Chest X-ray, AP view. Patient: 20 years old, sex F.
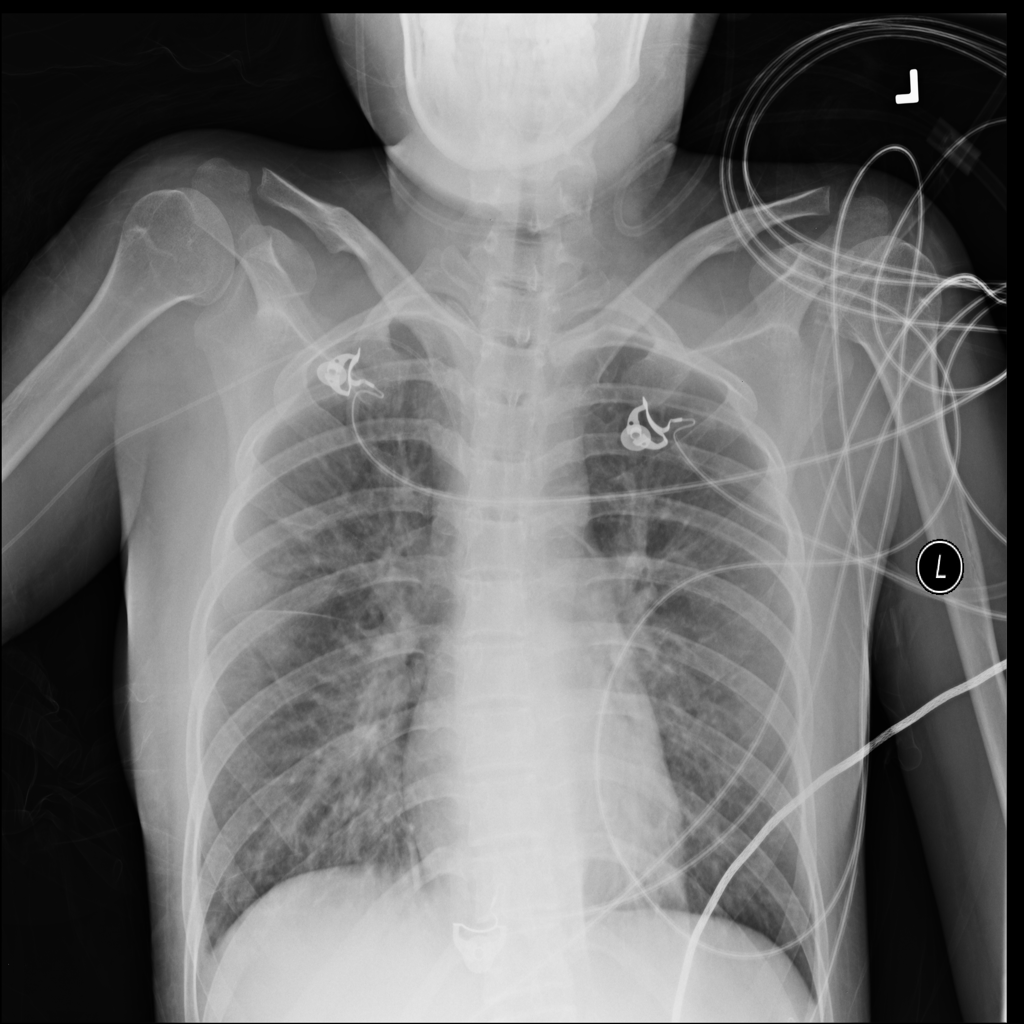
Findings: Effusion